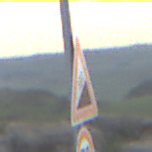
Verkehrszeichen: Steigung10
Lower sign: Geschwindigkeit70
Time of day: SunriseSunset
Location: Outdoor (Nature)
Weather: PartlyCloudy
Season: NotSpecified
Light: Natural